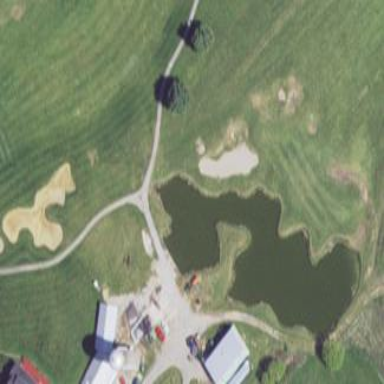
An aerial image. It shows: Water hazard in golf course. The hazard is natural water feature.